Question: I am new to Node-Red and SQL Lite, I am trying to connect my Node-Red app running in IBM cloud to the sqlite running in my local pc, I tried to connect by giving the database location like "C:\sqlite\db\SmartBar_DB.db", but is not working.

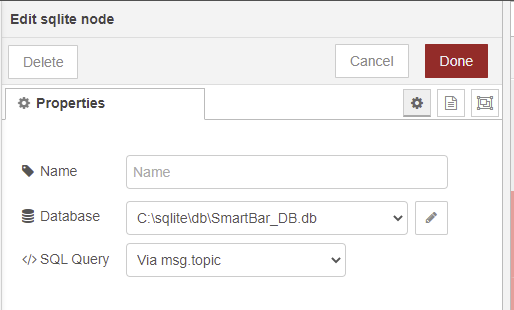
Answer: If Node-RED is running in the IBM Cloud then it has absolutely no access to files on your local computer.
You will not be able to connect from the IBM Cloud application to anything on your local computer.